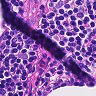
Metastatic tissue present: no